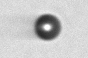
Label: bead